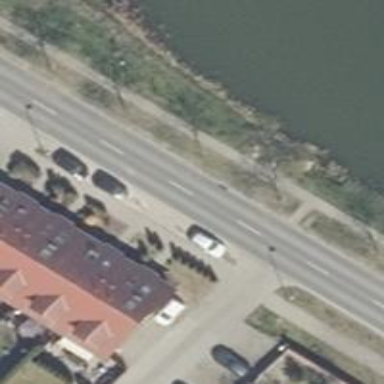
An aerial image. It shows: Sidewalk.